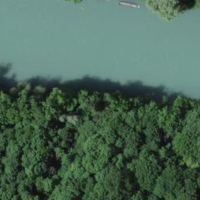
EUNIS habitat code: 15
Species observed at this site:
Equisetum hyemale